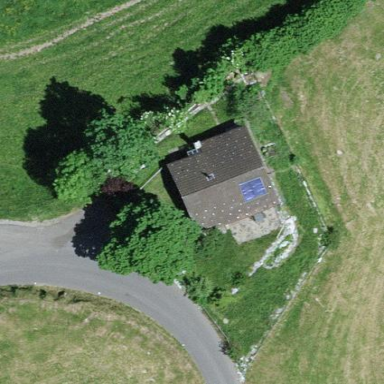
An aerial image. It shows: Detached building.